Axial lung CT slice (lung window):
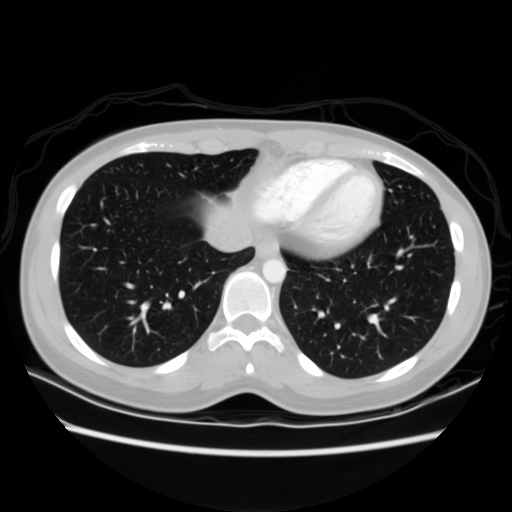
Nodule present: no